Brain MRI, t1w sequence, axial 2D slice.
Patient: age 18, sex M, weight 78 kg, height 1.78 m
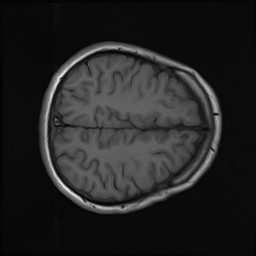